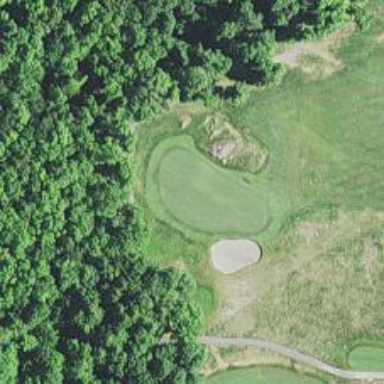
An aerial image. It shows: Golf hole.